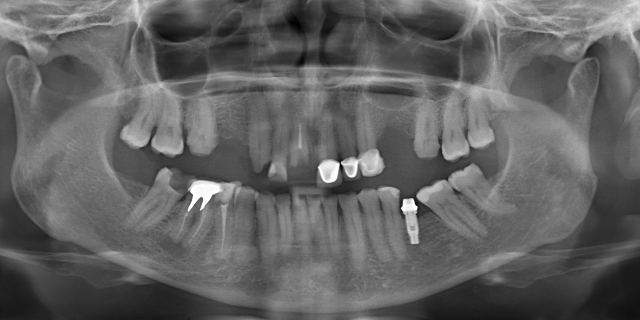
adult